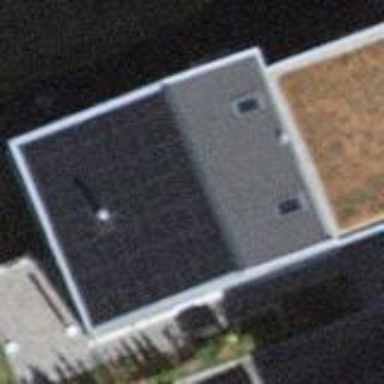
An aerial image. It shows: Simple and straightforward house.